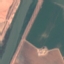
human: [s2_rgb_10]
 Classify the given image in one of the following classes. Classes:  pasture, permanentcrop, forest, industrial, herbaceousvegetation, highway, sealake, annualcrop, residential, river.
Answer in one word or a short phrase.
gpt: River